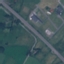
Label: Highway